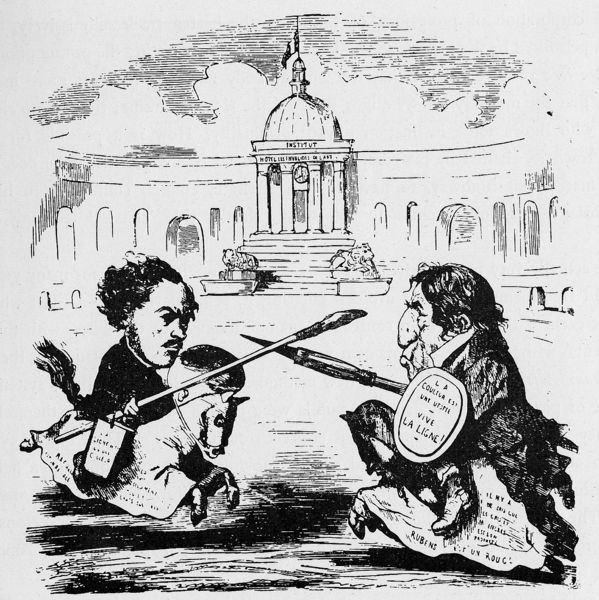
Titel: Karikatur über Delacroix und Ingres im Duell vor dem Institut de France
Institution: Sammlung nicht angegeben
Schlagwörter: feder, himmel, kampf, mann, schatten, weiß, wolken, menschen, frankreich, köpfe, männer, nase, schwarz, skizze, säulen, zeichnung, gebäude, schloss, augen, häuser, kirche, haare, gotik, pferd, pferde, reiter, rund, turm, deutschland, mähne, schrift, fassade, zwei, fahne, flagge, grafik, platz, französisch, rundbogen, kuppel, treppe, treppen, lanze, karikatur, runde, dichter, grimmig, maler, uhr, stufen, arena, schild, tusche, denkmal, druck, schwarz weiss, simplicissimus, schraffur, caricature, karrikatur, politik, satire, beschriftung, schriftsteller, literatur, schuh, pinsel, rathaus, ritter, politiker, stift, daumier, aufschrift, löwen, ross, duell, lanzen, tempel, löwe, pavillon, speere, brunne, cheval, schabracke, kapitol, perde, schilde, architecture, institut, kritiker, konfrontation, doré, pferdedecken, chevalier, fahnr, turnier, capitol, steinlöwen, autoren, la ligne, caricatur, italienn, grakik, chevaliers, vive la ligne